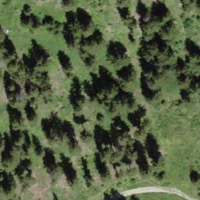
EUNIS habitat code: 43
Species observed at this site:
Astrantia major